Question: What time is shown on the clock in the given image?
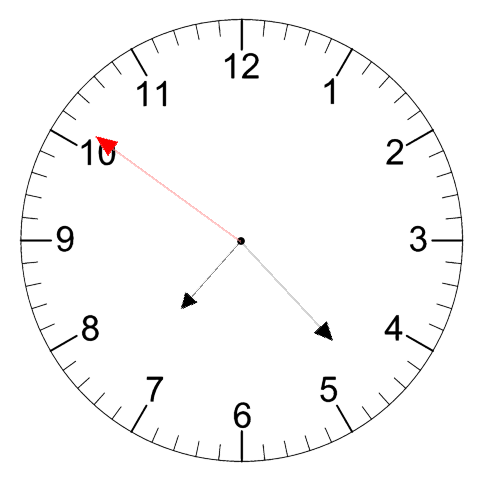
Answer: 07:22:51